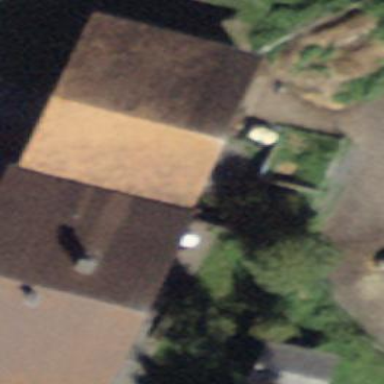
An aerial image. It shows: Barn.